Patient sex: F
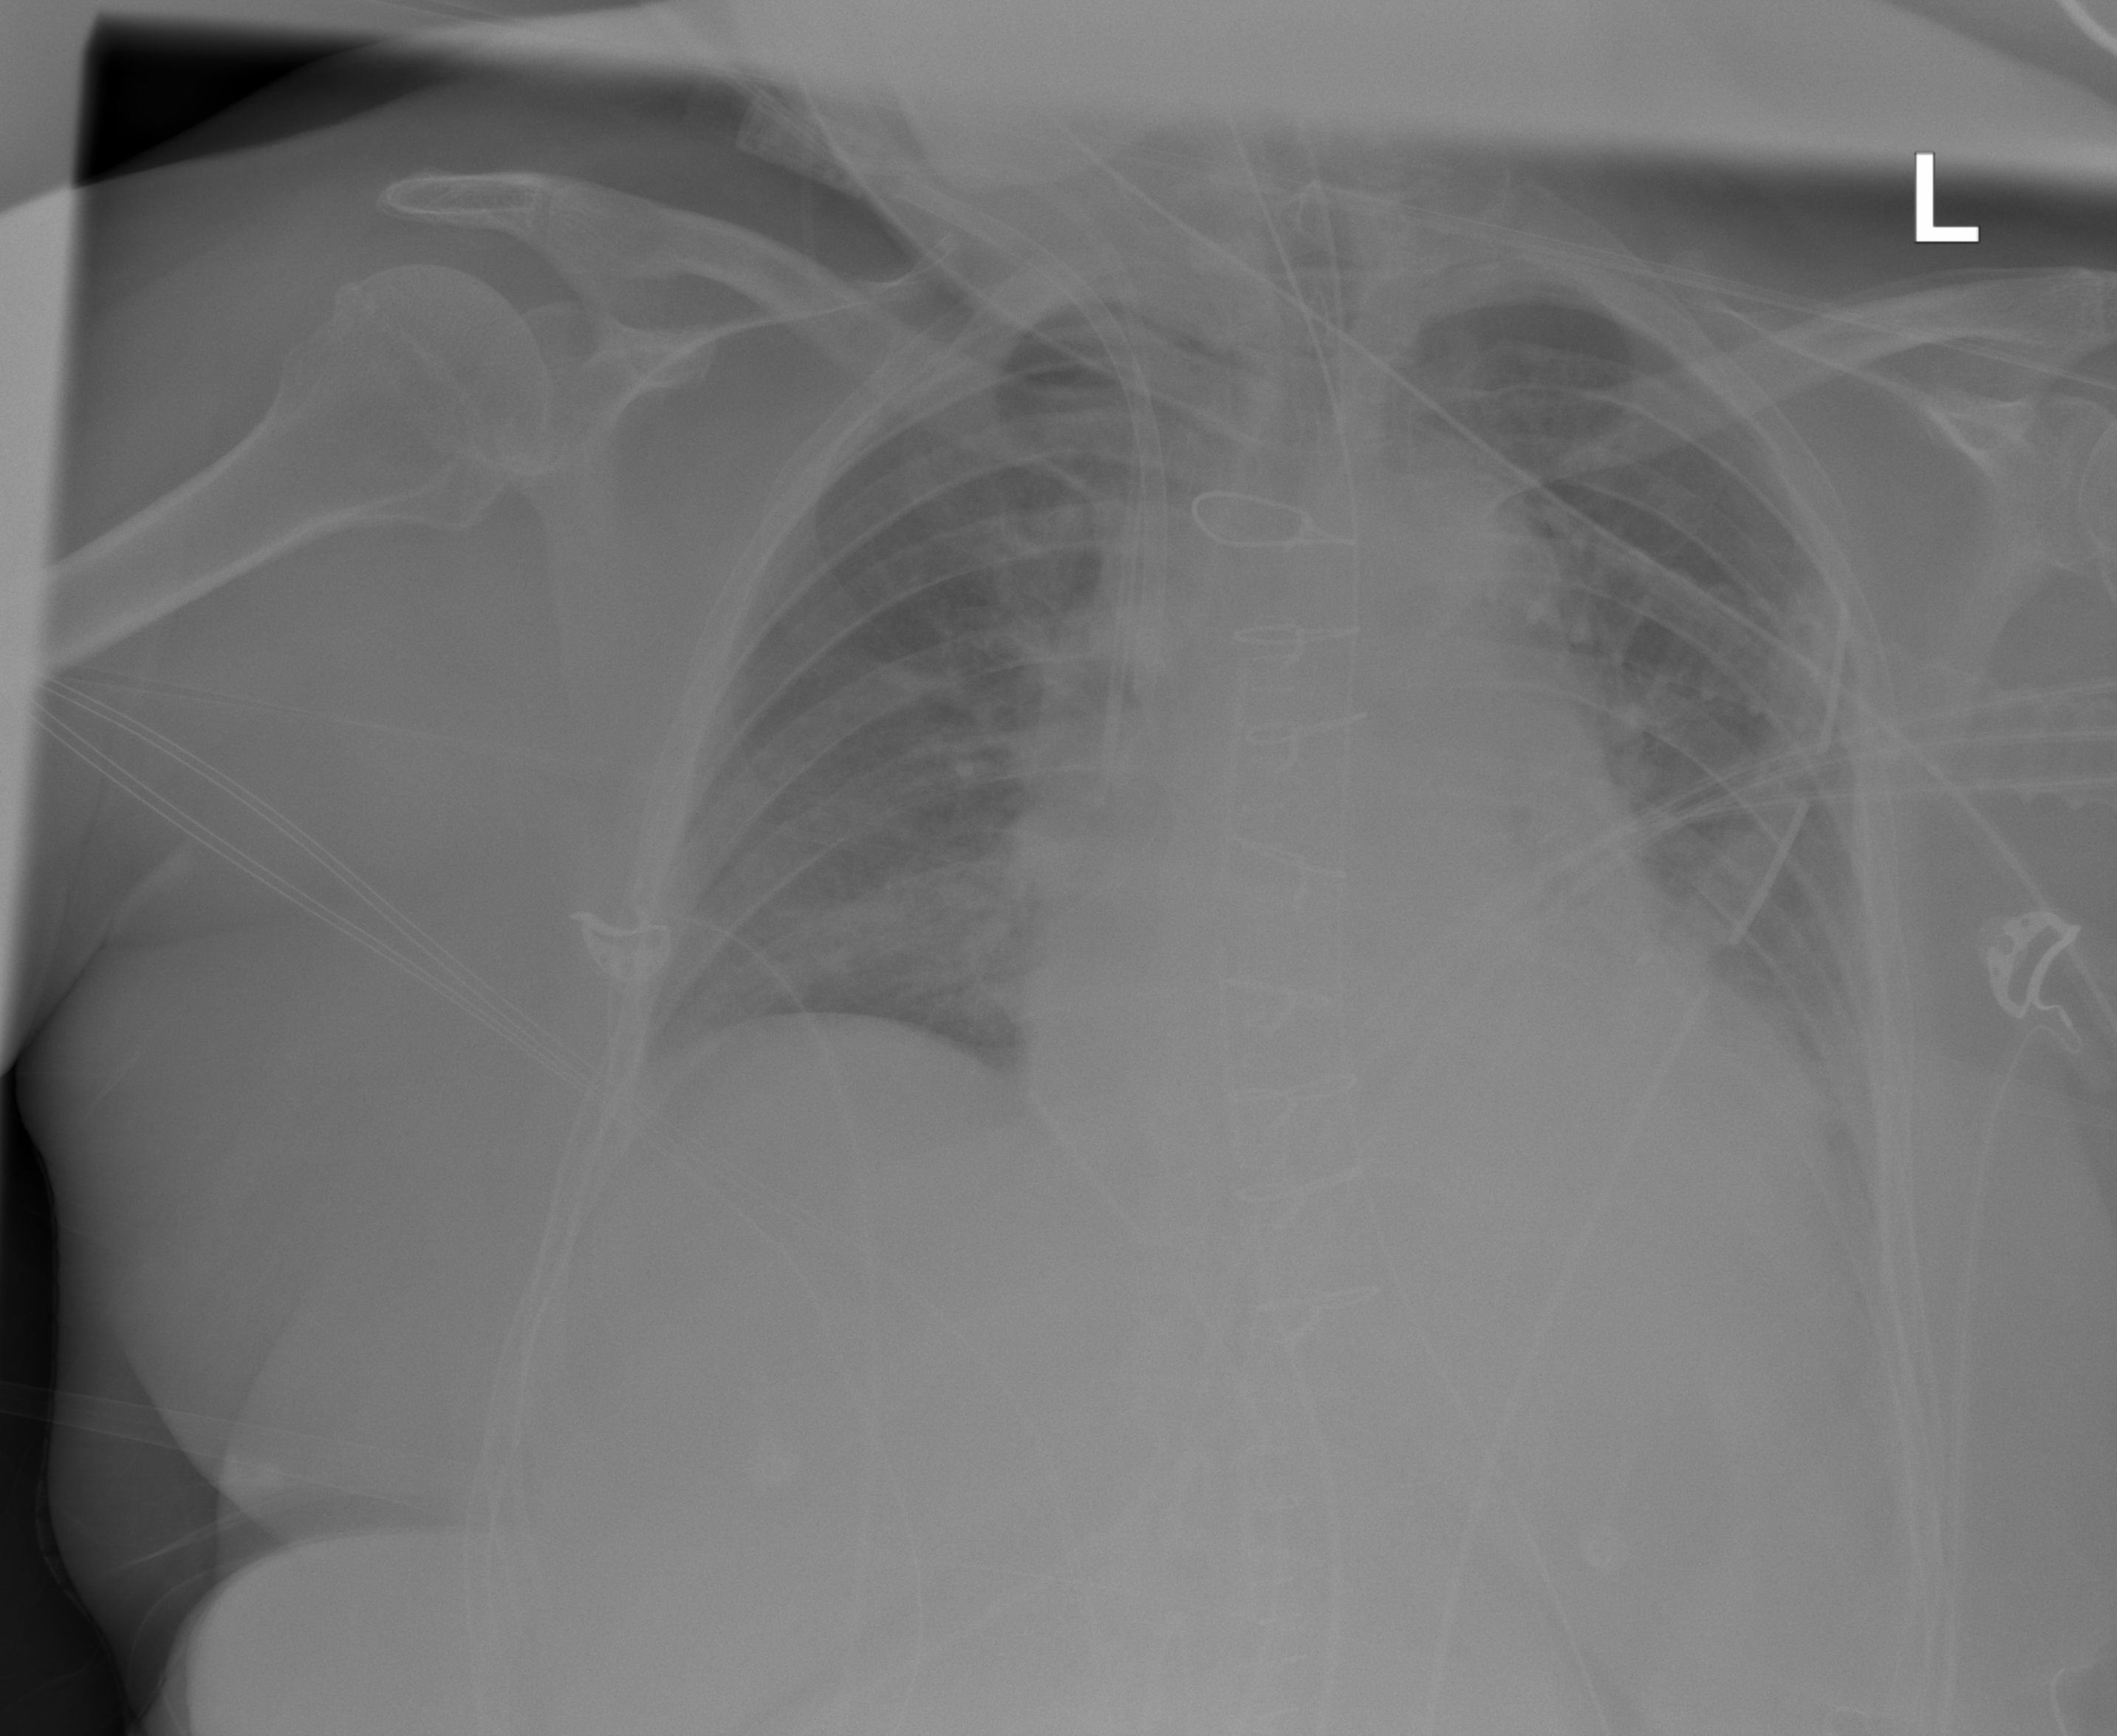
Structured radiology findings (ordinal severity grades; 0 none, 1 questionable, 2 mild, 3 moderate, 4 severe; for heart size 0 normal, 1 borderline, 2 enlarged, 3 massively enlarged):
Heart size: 2
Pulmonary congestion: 0
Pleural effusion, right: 0
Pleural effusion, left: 0
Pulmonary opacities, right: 1
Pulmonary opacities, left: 0
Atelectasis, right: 2
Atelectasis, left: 2